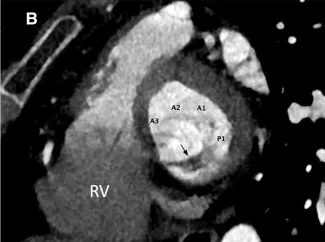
Evaluation of the mitral and pulmonary valve vegetations using cardiac computed tomography (CT) and cardiac magnetic resonance (CMR). (B) CT short axis view of the mitral valve from a basal short axis slice demonstrated the attachment of the vegetation to the P2 and P3 portions of the posterior mitral leaflet. The mitral valve was seen from a left ventricular perspective.
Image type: radiology (ct)